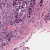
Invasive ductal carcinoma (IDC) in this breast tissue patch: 1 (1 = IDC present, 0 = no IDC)